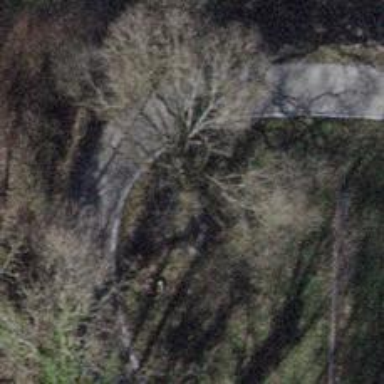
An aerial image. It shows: Bench.